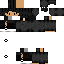
A female human skin with dark skin, wearing brown long hair dressed in a black hoodie and black pants, featuring a closed mouth.